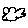
Label: cloud